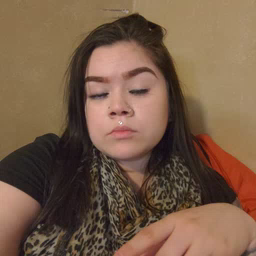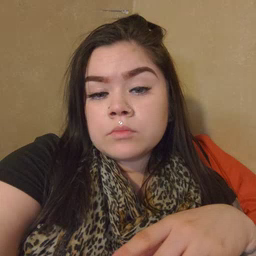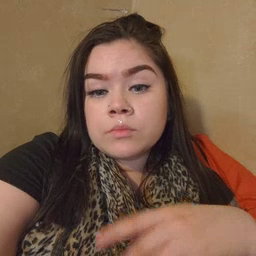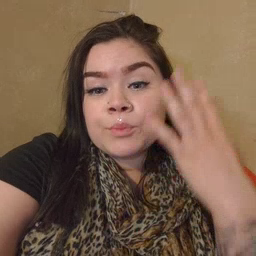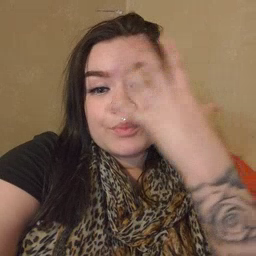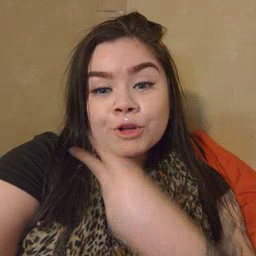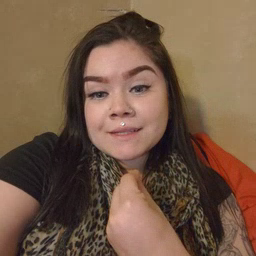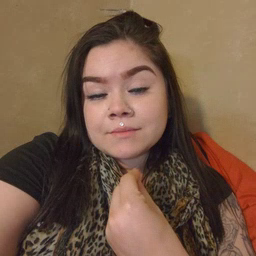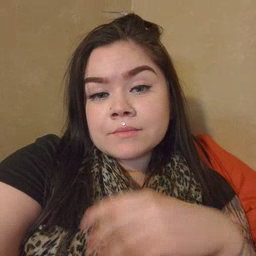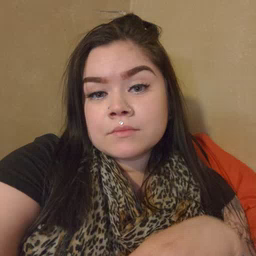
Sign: pretty